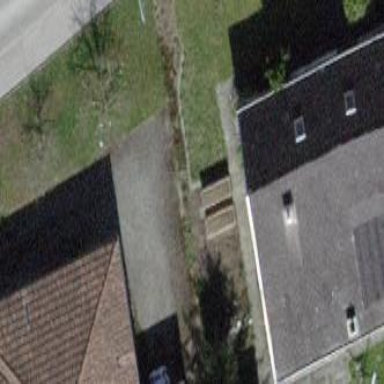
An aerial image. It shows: Detached building.